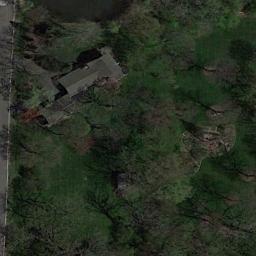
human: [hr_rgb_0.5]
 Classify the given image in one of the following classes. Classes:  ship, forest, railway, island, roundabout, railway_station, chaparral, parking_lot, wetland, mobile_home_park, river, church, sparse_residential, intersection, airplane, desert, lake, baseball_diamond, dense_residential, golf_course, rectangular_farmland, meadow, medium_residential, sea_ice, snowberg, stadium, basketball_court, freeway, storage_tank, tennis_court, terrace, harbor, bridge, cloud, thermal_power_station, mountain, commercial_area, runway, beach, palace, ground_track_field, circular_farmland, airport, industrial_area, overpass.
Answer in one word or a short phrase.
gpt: sparse_residential